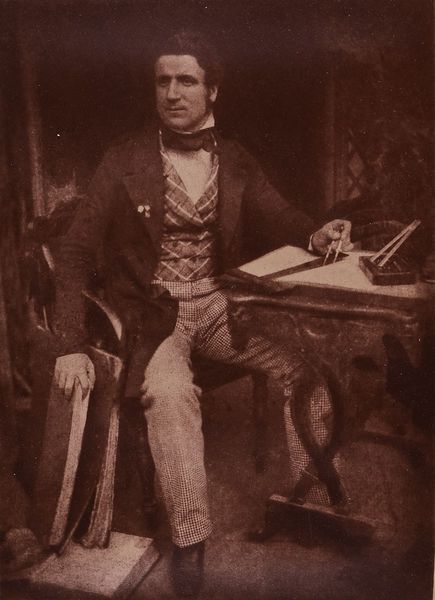
Titel: Mann am Schreibtisch
Künstler: David Octavius Hill
Standort: Hamburg
Institution: Museum für Kunst und Gewerbe Hamburg
Schlagwörter: mann, tisch, portrait, figur, arbeitszimmer, papier, schreibtisch, foto, fotografie, photographie, buch, photo, bibliothek, wissenschaft, zirkel, lichtbild, bildwerke, angewandte und bildende kunst, hessische systematik, porträt, porträtfotografie, porträtphotographie, pigmentdruck, kartonpassepartout